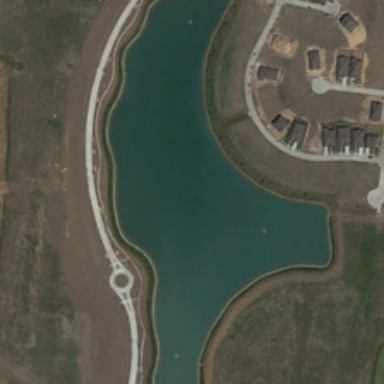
Some gray black buildings are near an irregular ribbon pond .